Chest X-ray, PA view. Patient: 69 years old, sex M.
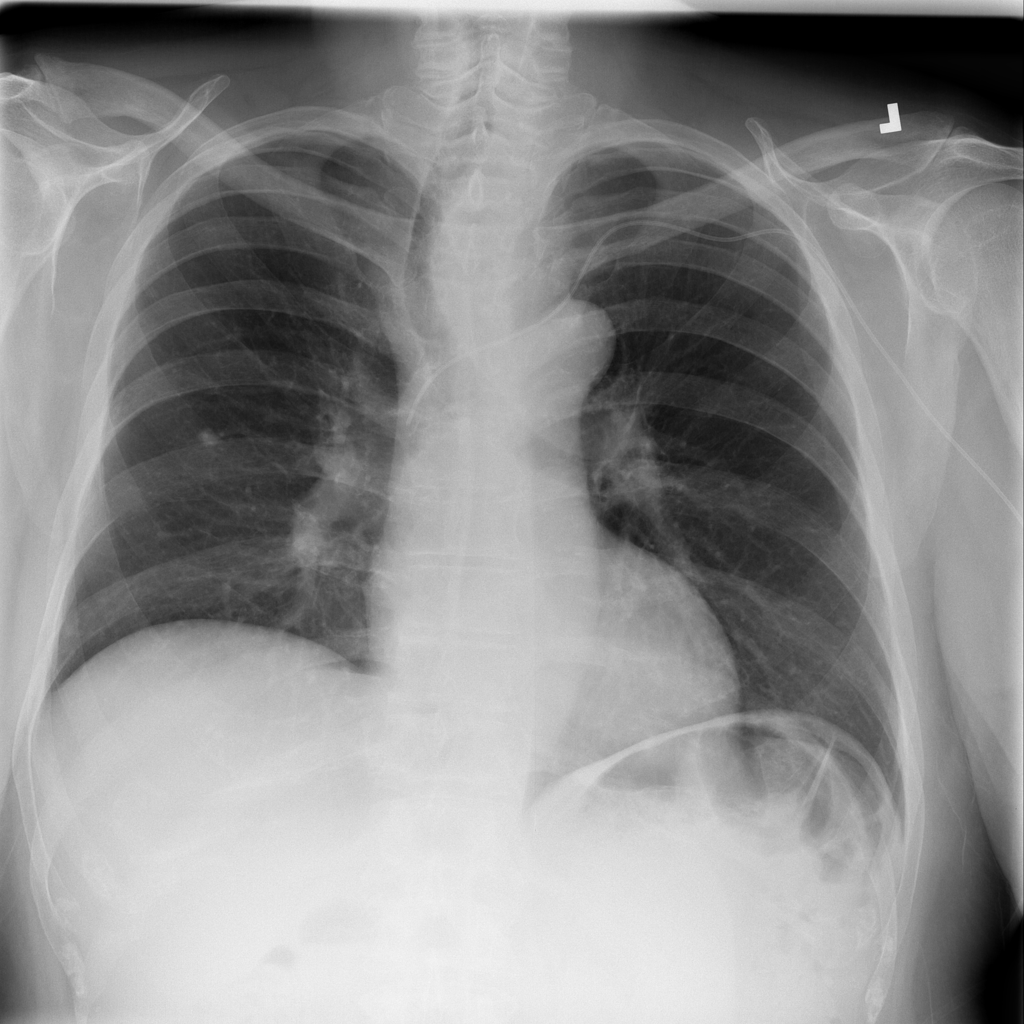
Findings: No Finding